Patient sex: M
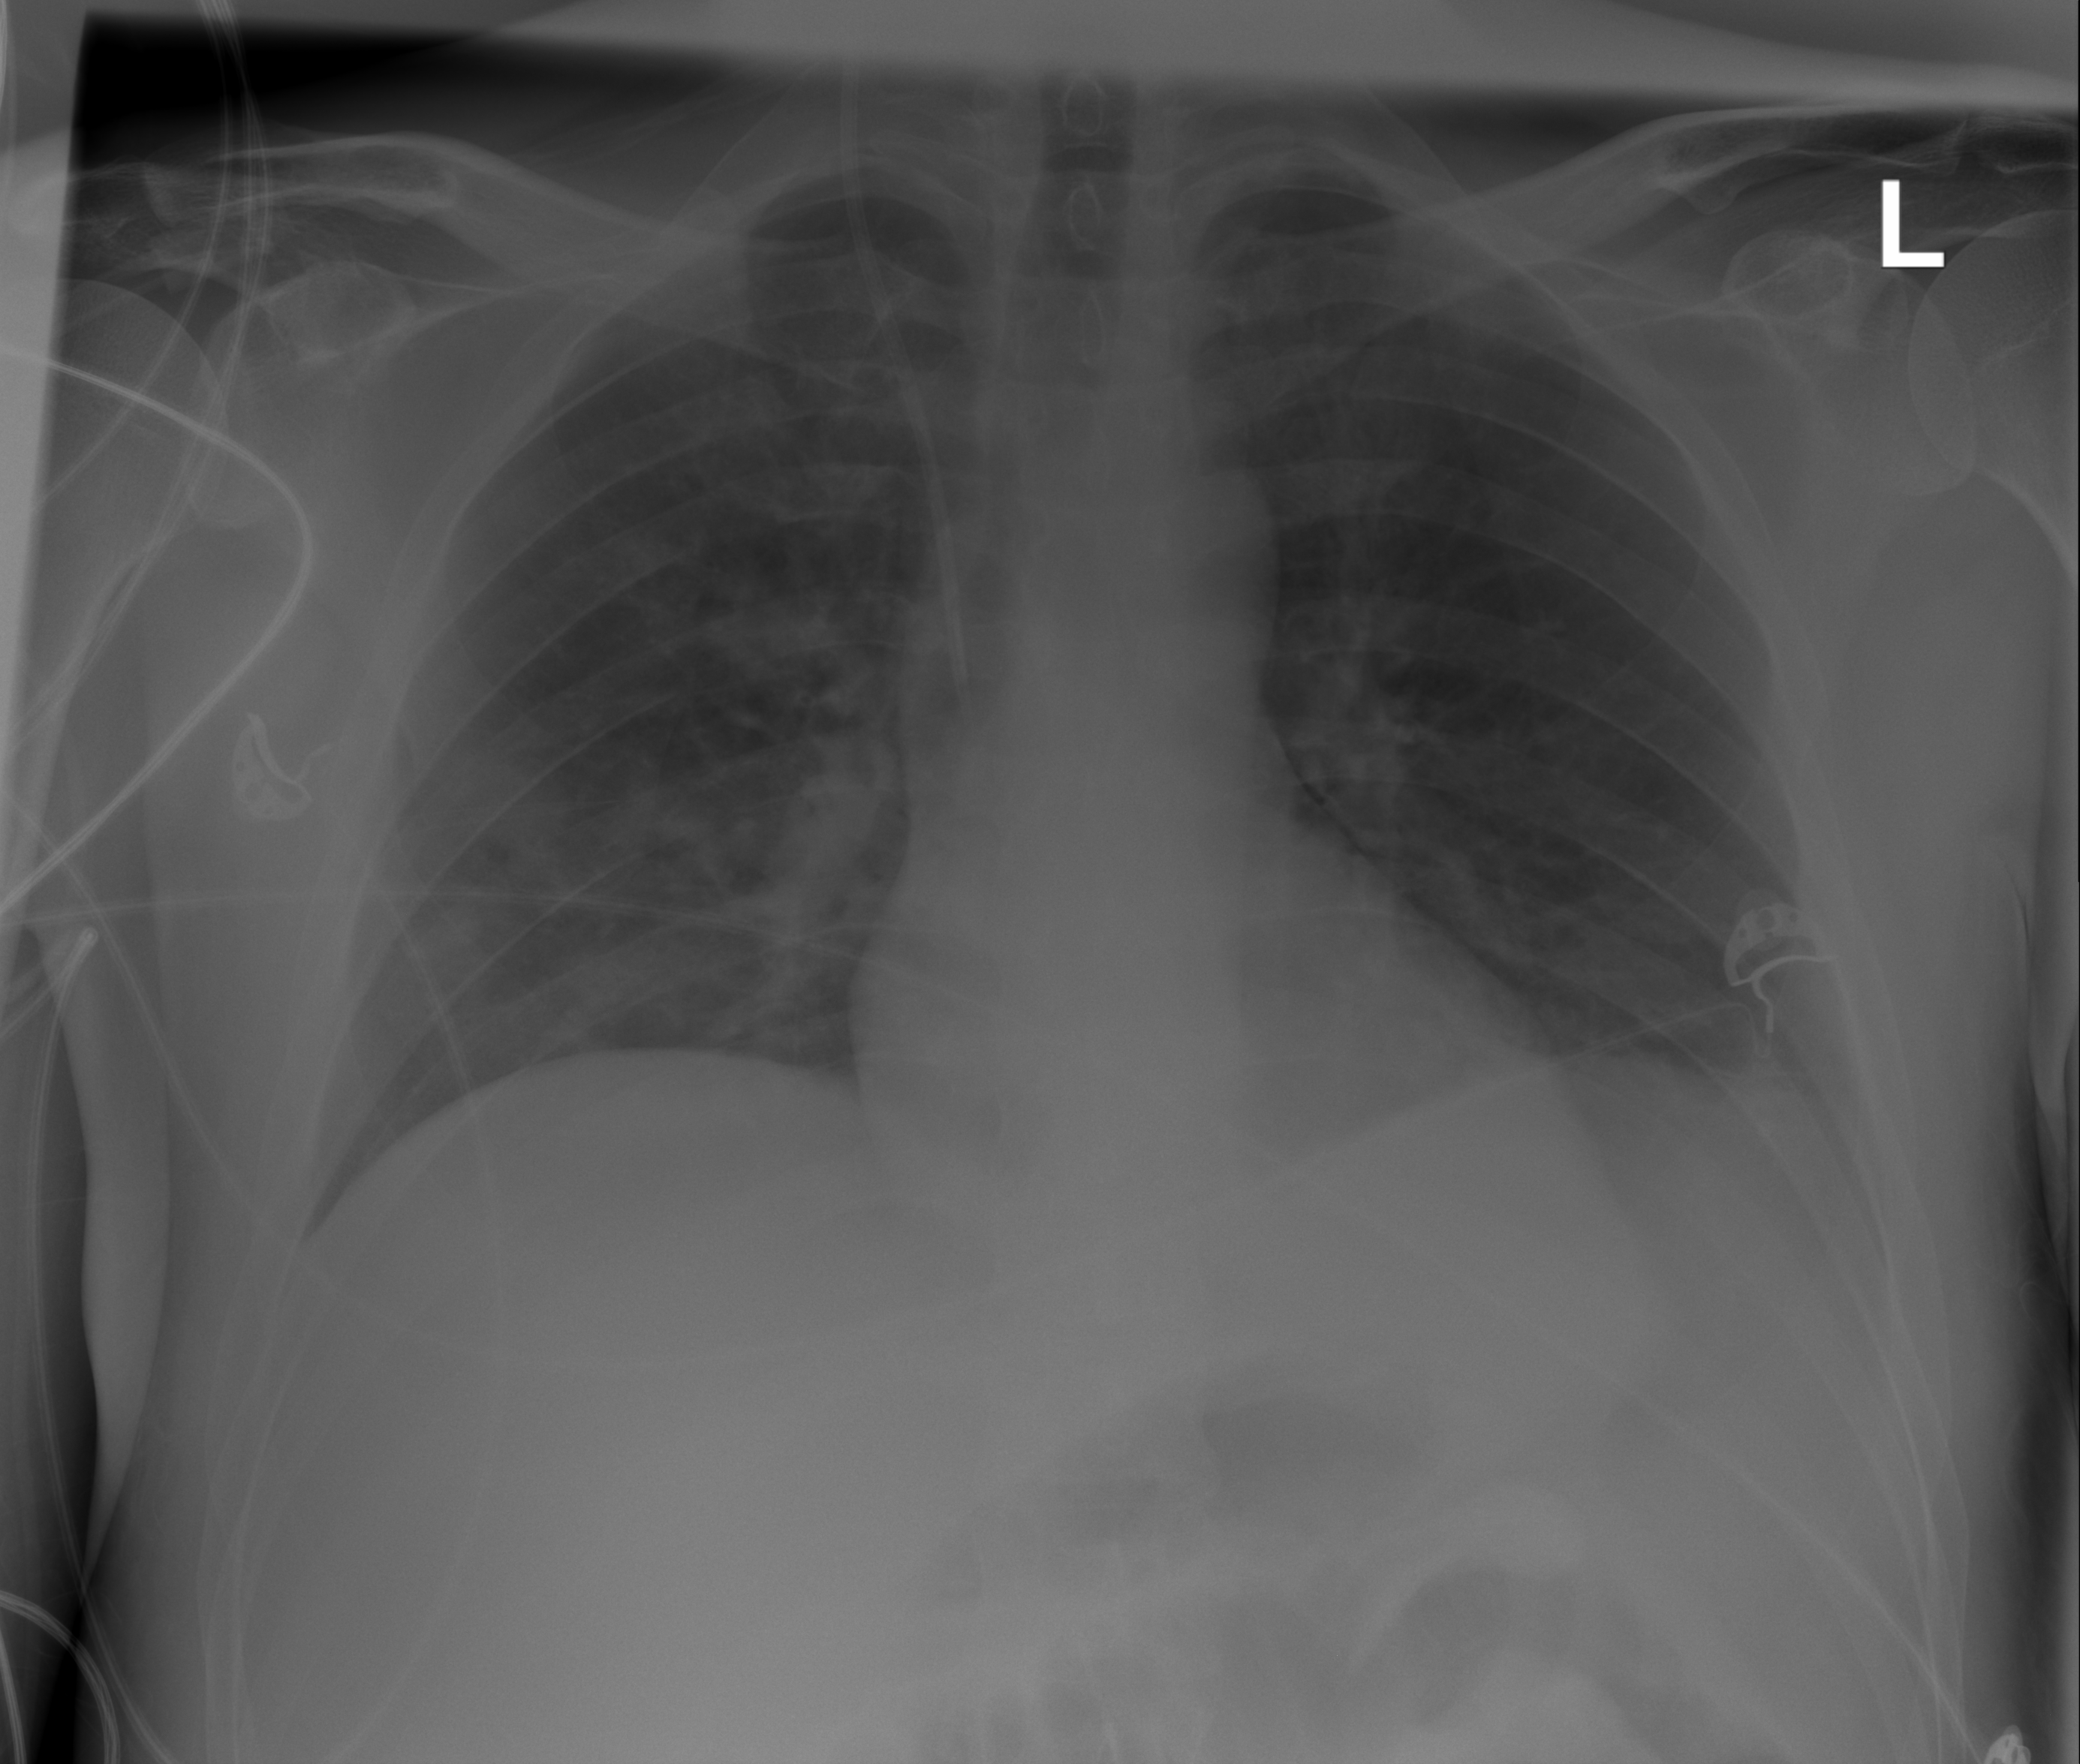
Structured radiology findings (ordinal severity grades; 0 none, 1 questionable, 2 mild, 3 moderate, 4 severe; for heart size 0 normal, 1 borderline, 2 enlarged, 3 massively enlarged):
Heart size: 0
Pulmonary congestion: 0
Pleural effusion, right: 2
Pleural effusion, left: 2
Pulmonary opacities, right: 2
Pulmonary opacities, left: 0
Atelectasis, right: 2
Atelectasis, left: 2